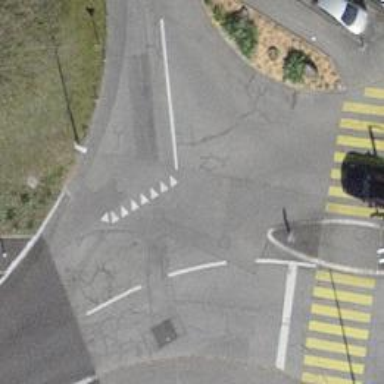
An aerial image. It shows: Road with "give way" sign.